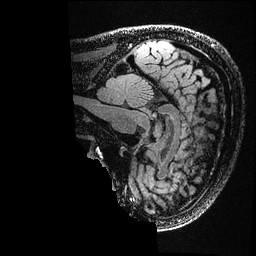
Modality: FLAIR
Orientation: sagittal
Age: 39
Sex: male
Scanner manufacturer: ge
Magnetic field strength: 3 T
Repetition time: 4.802 s
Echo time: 0.1157 s